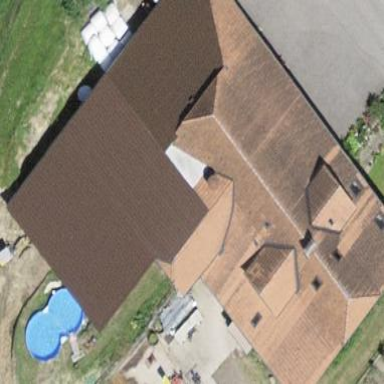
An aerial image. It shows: Farm building.